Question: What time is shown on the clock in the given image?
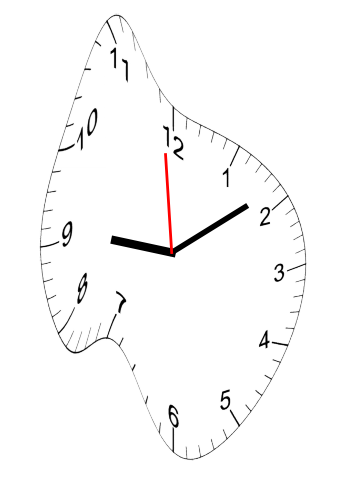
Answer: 09:08:59